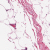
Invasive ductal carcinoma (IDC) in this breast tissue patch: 0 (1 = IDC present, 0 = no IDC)